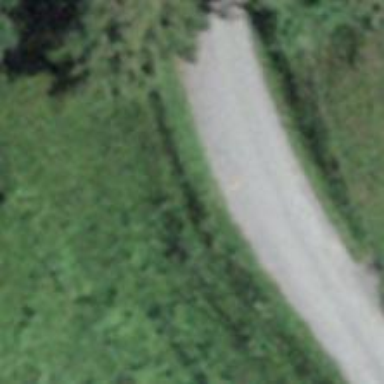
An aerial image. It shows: Unclassified road leading to backcountry hike trail that is groomed.